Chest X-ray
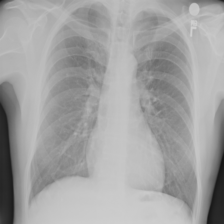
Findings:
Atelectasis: negative
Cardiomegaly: negative
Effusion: negative
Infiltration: negative
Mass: negative
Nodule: negative
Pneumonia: negative
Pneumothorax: negative
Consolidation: negative
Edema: negative
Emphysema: negative
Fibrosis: negative
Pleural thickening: negative
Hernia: negative